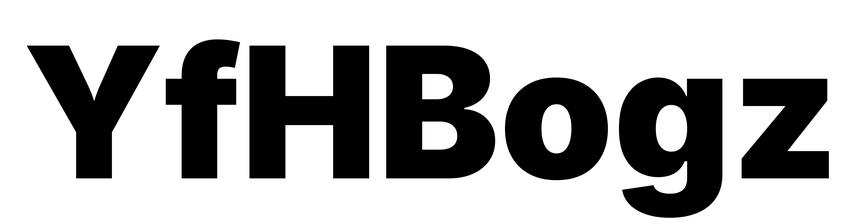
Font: Inter_Black